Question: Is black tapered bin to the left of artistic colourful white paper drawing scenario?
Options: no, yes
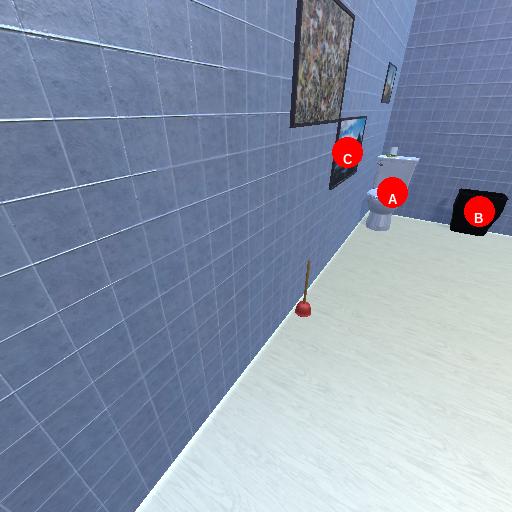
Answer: no